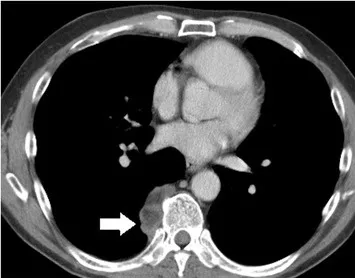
Chest CT at our hospital showed a tumor in the right posterior mediastinum (arrow). It measured 4.3 cm in diameter and was located beside the 9th thoracic vertebrae.
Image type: radiology (ct)